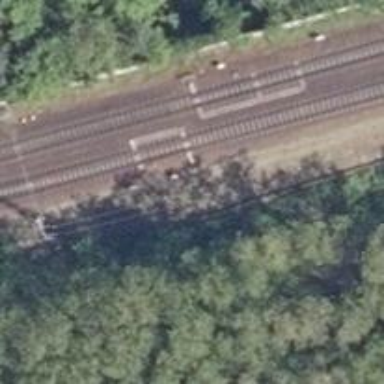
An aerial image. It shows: Railway switch with the turnout pointing to the right.